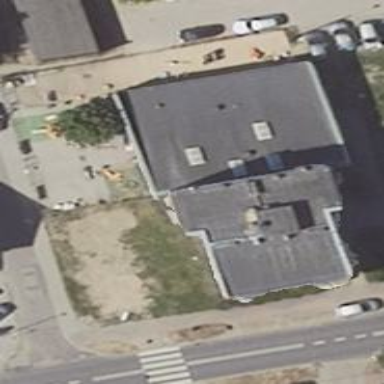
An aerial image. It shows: Kindergarten.